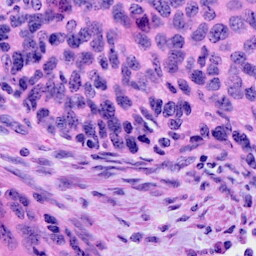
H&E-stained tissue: Cervix